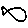
Label: fish